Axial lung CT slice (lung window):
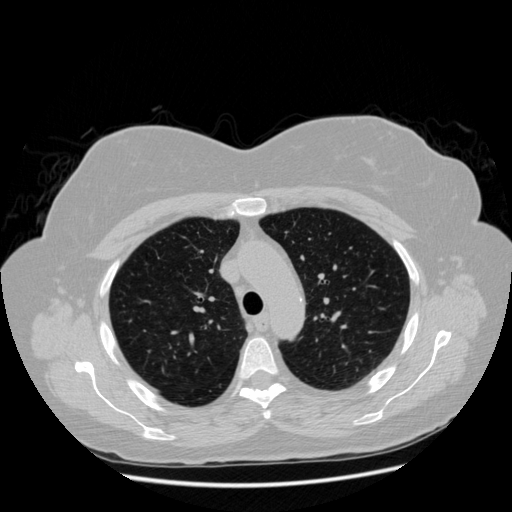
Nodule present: no